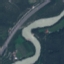
Label: River